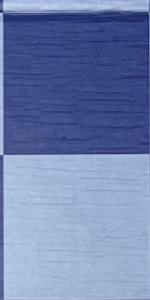
Label: Empty